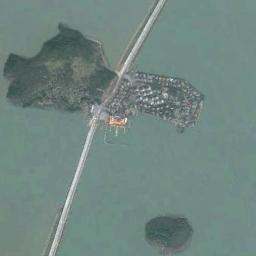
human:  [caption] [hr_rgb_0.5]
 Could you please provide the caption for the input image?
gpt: The island on the top left is larger than the island on the bottom right .

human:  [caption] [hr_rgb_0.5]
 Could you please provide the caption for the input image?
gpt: The island is shaped like a fish .

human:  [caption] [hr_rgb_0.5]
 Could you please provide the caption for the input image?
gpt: The irregularly shaped green island is surrounded by turquoise water  There are green plants on the island, There are pipelines, Houses and other buildings, And there is a small island next to it .

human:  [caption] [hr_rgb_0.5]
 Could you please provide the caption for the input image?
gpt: A big island and a small island have dense vegetation and the big one has a bridge and a harbor .

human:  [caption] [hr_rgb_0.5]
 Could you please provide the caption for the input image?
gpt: A bridge goes through the river with many green trees and buildings .